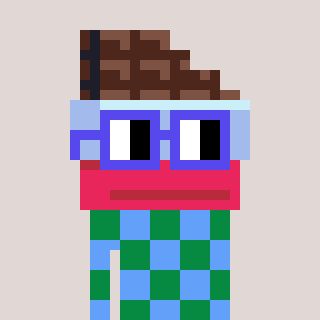
a pixel art character with square blue glasses, a chocolate-shaped head and a blue-colored body on a warm background